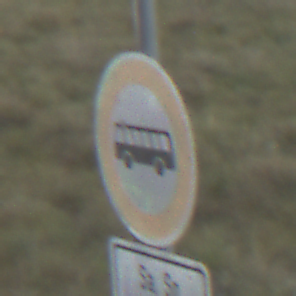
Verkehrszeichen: VerbotKraftomnibusse
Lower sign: ZeitangabenMitBeschraenkungAufWochentage9
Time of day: Night
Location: Outdoor (Nature)
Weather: Overcast
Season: NotSpecified
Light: Artificial